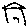
Label: house